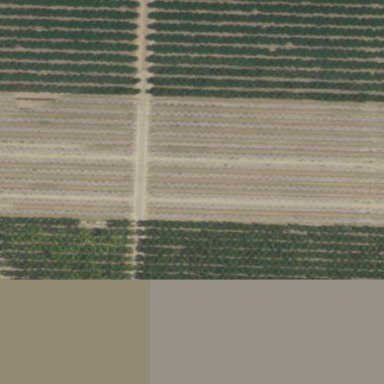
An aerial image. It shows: Orchard filled with plum trees.